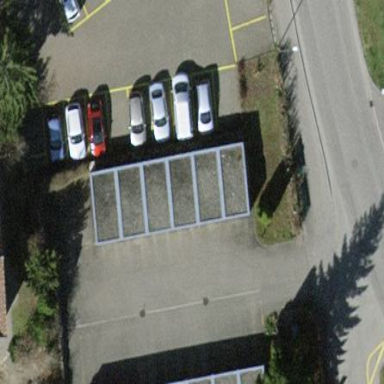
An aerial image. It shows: Group of garages.